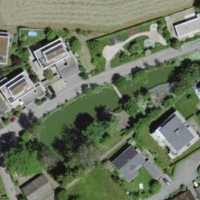
EUNIS habitat code: 55
Species observed at this site:
Tadorna tadorna